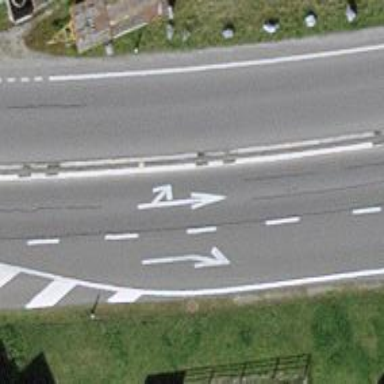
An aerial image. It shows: Asphalt road classified as primary highway.